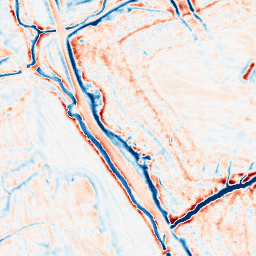
Category: edge_preserving
Decomposition family: bilateral
Decomposition parameters: d: 15
sigma_color: 100
sigma_space: 50
Upsampling method: lanczos
Upsampling parameters: scale: 8
Upsampling scale: 8